Question: ### Question:
I really am trying to stick to using ActiveRecord and not using straight SQL.. can someone help me convert this to activerecord?
Trying to get the email address and contact name from another table. 'map_userfields' table is a one to many, multiple rows per 'p.id'. one row per 'p.id' per 'uf.fieldid'.
### see this screenshot for a reference to the map_userfields table:

### Current Non active record query
'''
SELECT
p.id,
(SELECT uf.fieldvalue FROM map_userfields uf WHERE uf.pointid = p.id AND uf.fieldid = 20) As ContactName,
(SELECT uf.fieldvalue FROM map_userfields uf WHERE uf.pointid = p.id AND uf.fieldid = 31) As ContactEmail
FROM
map_points p
WHERE
/** $pointCategory is an array of categories to look for **/
p.type IN($pointCategory)
'''
I am using CodeIgniter 2.1.x, MySQL 5.x, php 5.3
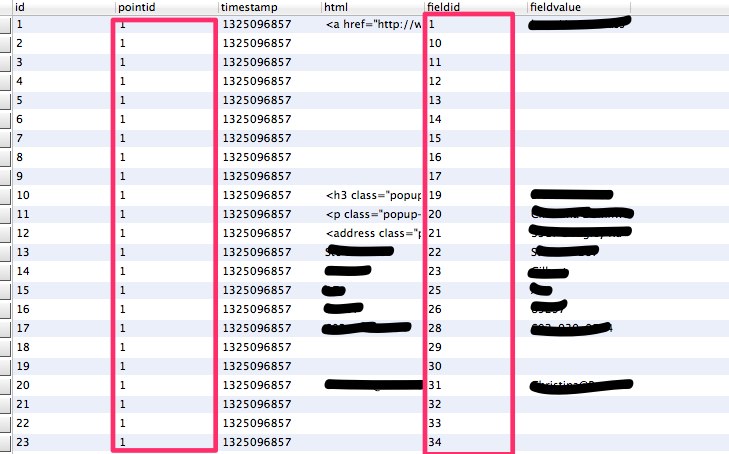
Answer: You can select anything you need with CI's activeRecords as long as you tell CI not to parse your string
'''
$this->db->select('p.id,
(SELECT uf.fieldvalue FROM map_userfields uf WHERE uf.pointid = p.id AND uf.fieldid = 20) As ContactName,
(SELECT uf.fieldvalue FROM map_userfields uf WHERE uf.pointid = p.id AND uf.fieldid = 31) As ContactEmail
',TRUE);
$this->db->from('map_points p');
$this->db->where_in('p.type',$pointCategory);
$q = $this->db->get();
'''